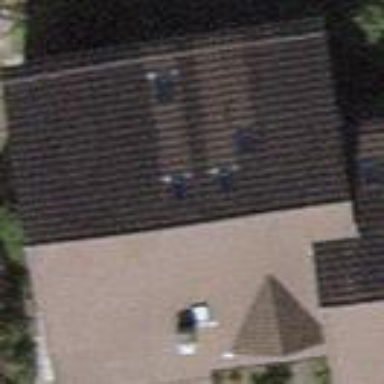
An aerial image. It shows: Building with tiled roof.